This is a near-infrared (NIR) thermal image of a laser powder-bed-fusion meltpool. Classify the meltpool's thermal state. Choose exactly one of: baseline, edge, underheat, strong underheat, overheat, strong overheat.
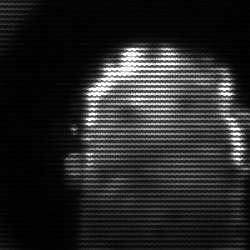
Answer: baseline